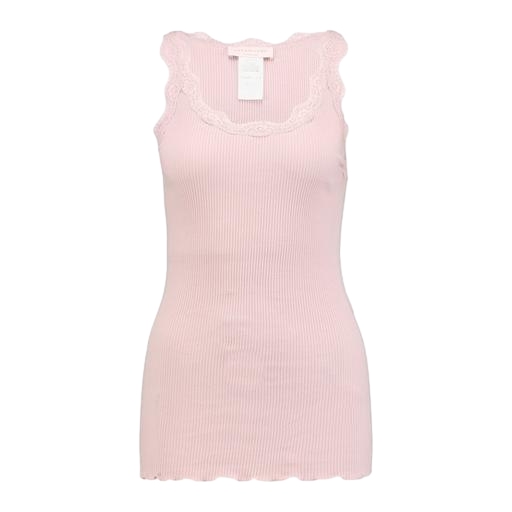
pink rib tank, lace-trimmed ribbed tank, pink women's liane vest, white background